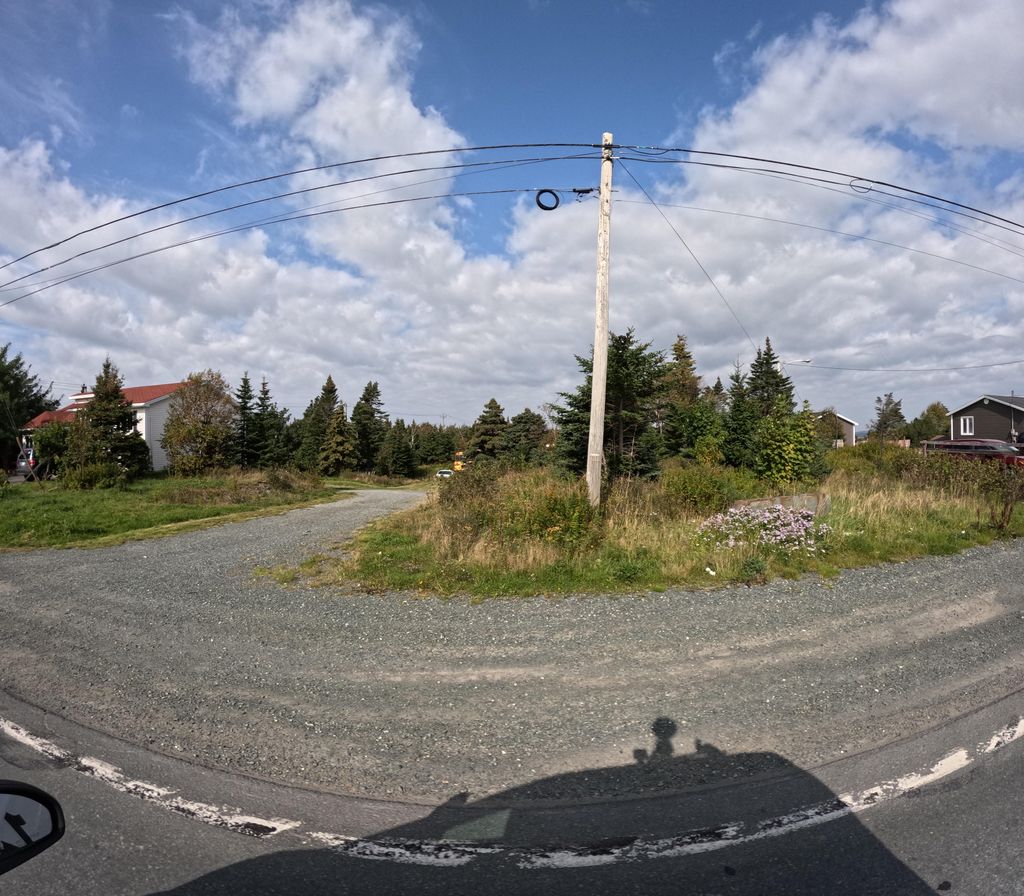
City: st_johns